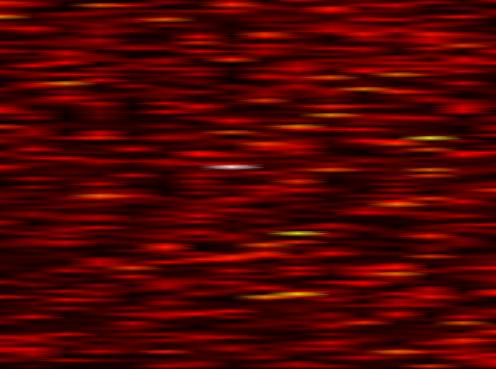
Label: FOFDM